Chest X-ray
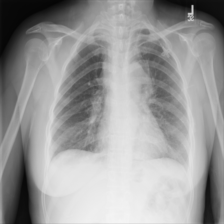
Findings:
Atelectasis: negative
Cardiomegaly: negative
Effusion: negative
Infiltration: negative
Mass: negative
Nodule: negative
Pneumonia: negative
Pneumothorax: negative
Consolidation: negative
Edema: negative
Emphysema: negative
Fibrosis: negative
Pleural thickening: negative
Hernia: negative